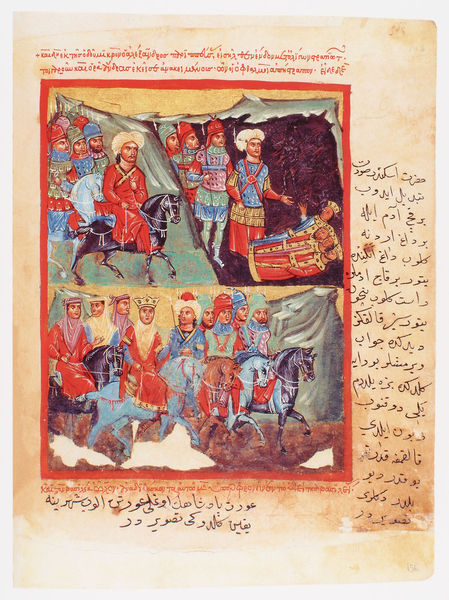
Titel: Der griechische Alexanderroman
Institution: Venedig, Hellenic Institute Codex Gr. 5
Schlagwörter: blau, gelb, bunt, rot, geschichte, rahmen, gewänder, krone, pferd, pferde, reiter, reiten, farbig, schrift, wüste, könig, soldaten, buch, text, waffen, tote, helme, arabisch, lanzen, edelmänner, könige, turban, zelt, zelte, buchmalerei, ferd, reien, alexanderroman, evangiliar